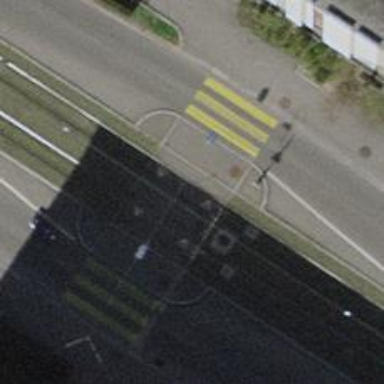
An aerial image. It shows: Railway crossing.